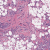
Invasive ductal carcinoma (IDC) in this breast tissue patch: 1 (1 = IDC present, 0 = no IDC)